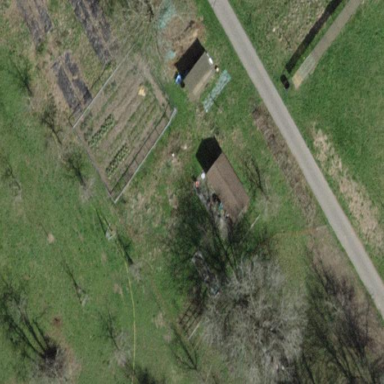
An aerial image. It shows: Area designated for allotments.